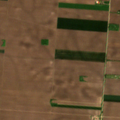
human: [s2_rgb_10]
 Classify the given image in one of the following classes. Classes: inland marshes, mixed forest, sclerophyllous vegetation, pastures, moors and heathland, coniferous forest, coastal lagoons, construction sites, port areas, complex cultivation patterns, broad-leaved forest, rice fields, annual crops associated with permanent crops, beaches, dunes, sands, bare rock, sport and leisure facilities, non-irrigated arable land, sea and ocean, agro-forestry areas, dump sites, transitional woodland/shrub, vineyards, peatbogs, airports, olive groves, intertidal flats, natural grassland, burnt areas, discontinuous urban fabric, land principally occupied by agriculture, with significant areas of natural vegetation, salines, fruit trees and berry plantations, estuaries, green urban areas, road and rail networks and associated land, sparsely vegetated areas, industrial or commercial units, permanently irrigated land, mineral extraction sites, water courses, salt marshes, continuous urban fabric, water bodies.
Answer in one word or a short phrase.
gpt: non-irrigated arable land